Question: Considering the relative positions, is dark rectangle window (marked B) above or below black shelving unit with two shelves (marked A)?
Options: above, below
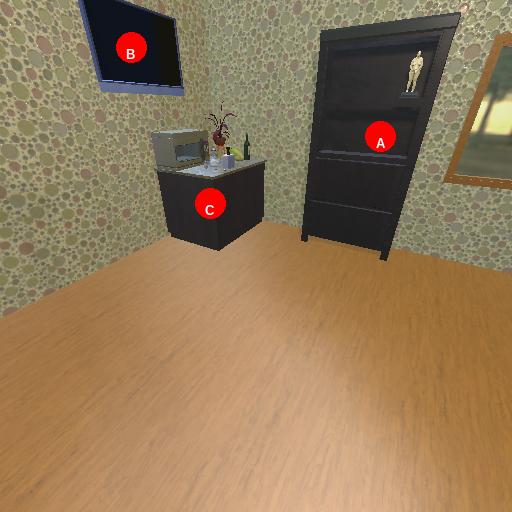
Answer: above